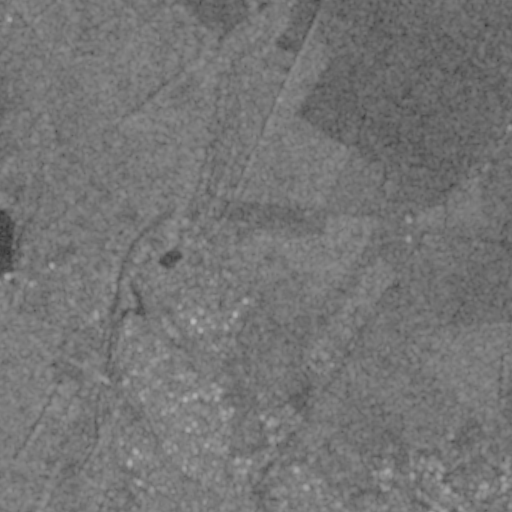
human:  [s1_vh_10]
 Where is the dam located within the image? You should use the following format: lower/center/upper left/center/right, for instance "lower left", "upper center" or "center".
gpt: The dam is located in the center left of the image.
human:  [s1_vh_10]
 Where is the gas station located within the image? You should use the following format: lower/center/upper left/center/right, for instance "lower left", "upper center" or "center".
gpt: The gas station is located in the center right of the image.
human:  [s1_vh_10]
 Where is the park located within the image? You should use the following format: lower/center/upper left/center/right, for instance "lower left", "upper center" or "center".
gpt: The park is located in the lower right of the image.
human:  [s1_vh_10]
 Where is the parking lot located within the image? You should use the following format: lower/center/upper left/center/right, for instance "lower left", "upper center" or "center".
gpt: The parking lot is located in the lower left of the image.
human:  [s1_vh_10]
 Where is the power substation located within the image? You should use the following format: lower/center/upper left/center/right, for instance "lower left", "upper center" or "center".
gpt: The power substation is located in the lower right of the image.
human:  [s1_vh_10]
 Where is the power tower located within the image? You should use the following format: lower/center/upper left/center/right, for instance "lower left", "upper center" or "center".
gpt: The power tower is located in the lower right of the image.
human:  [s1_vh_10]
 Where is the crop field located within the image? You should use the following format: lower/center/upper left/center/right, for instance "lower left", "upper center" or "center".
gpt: There is no crop field in the image.

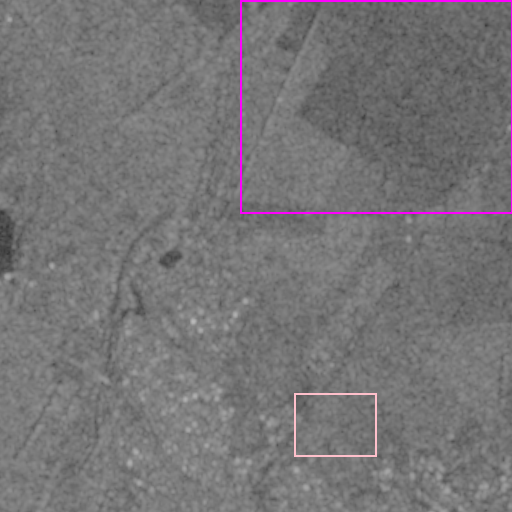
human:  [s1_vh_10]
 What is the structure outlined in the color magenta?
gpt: The structure outlined in magenta is a crop field.
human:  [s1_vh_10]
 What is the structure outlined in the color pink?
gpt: The structure outlined in pink is a park.
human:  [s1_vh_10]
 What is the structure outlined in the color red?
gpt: There is no red outline.